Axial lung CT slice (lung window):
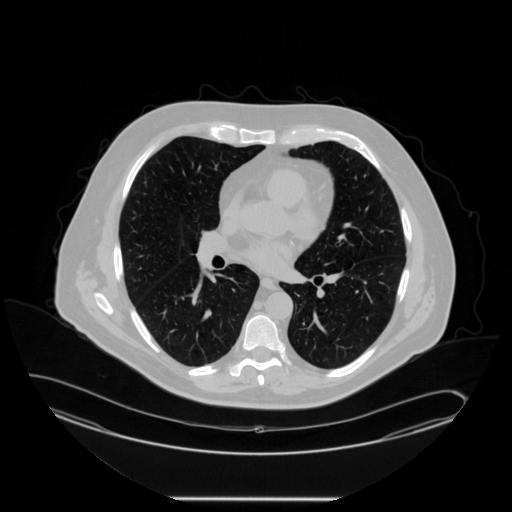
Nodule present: no